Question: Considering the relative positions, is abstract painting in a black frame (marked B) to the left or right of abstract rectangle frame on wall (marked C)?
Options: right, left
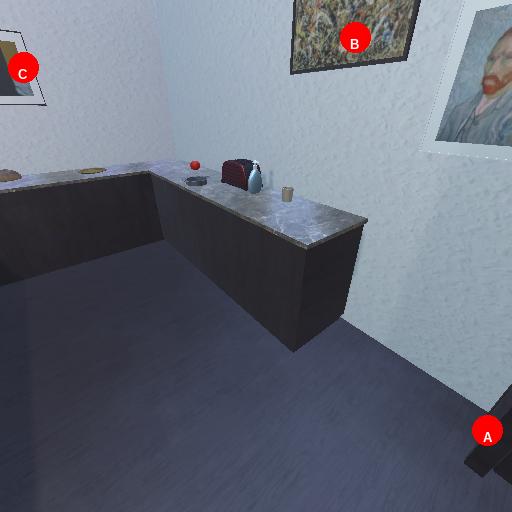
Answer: right